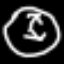
Label: clock